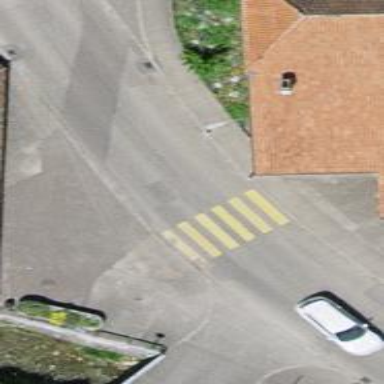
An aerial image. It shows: Zebra crossing on the road.